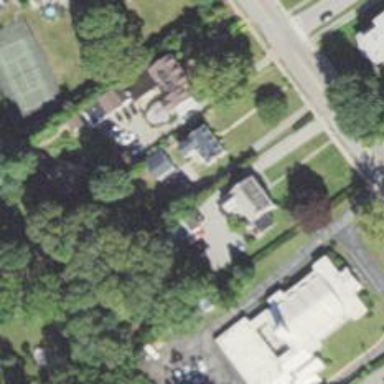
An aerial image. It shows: Residential driveway.